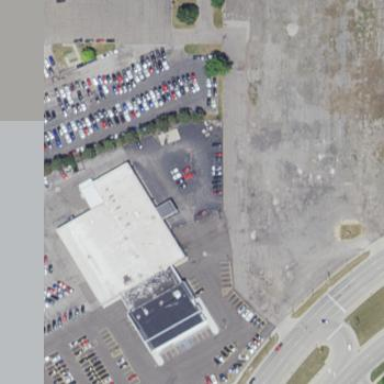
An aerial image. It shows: Building that serves as car shop offering dealership and repair services.